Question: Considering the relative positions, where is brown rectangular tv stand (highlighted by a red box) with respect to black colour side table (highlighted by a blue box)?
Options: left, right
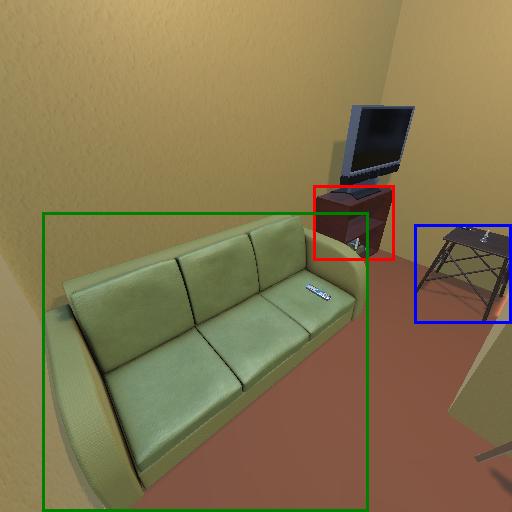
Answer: left